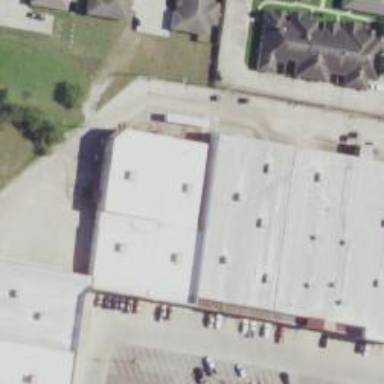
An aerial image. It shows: Retail building housing hardware shop.